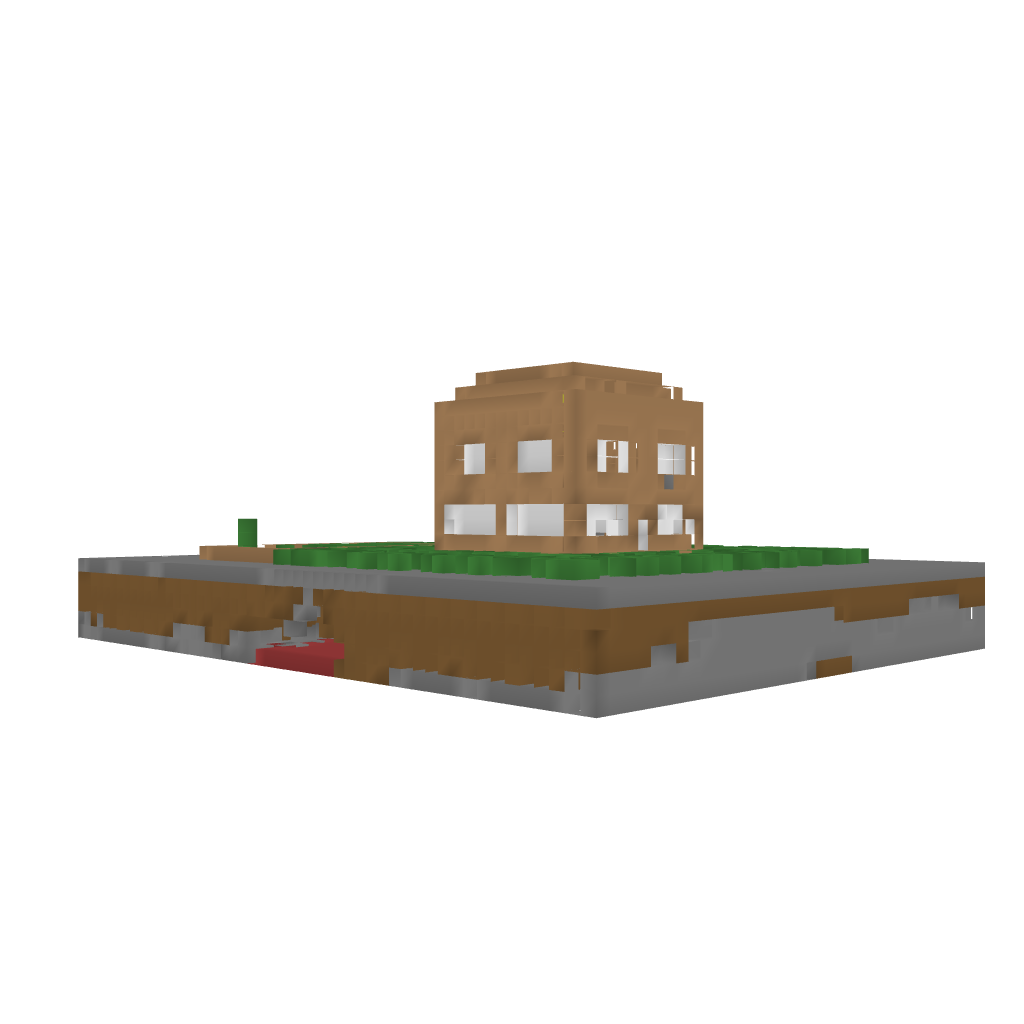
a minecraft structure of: large House 2 floors wood and glass with roof 6 blocks of earth 1 block of grass house on top